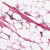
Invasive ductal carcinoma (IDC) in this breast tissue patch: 0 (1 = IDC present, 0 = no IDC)